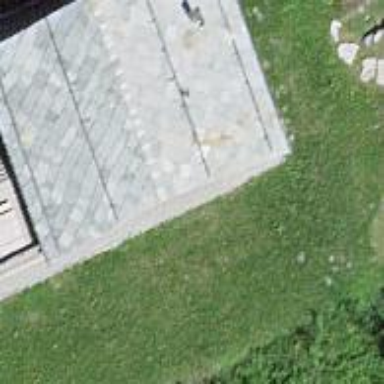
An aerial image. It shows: Building with gabled roof oriented across.